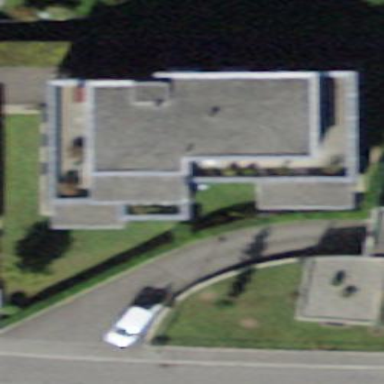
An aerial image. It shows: View of apartment building.